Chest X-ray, AP view. Patient: 77 years old, sex M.
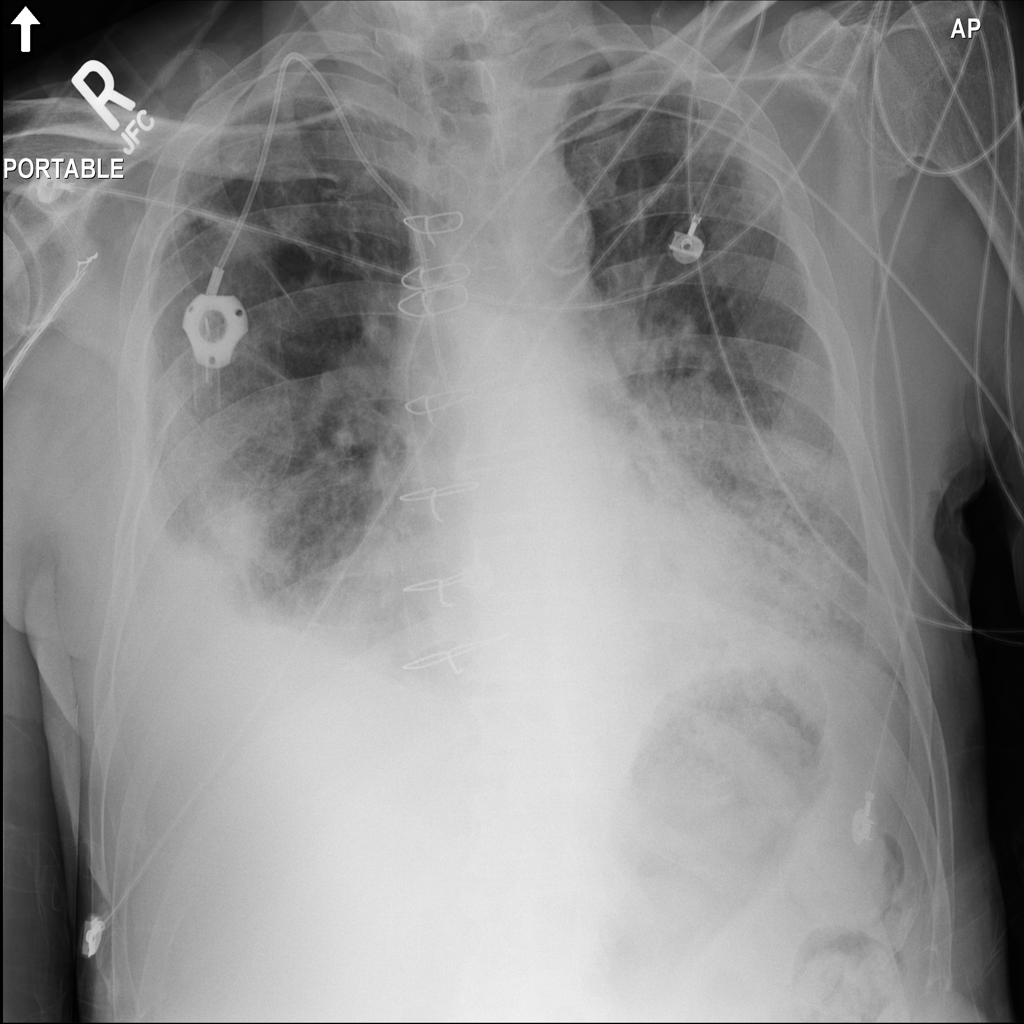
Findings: Effusion, Fibrosis